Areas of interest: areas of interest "Commercial service"
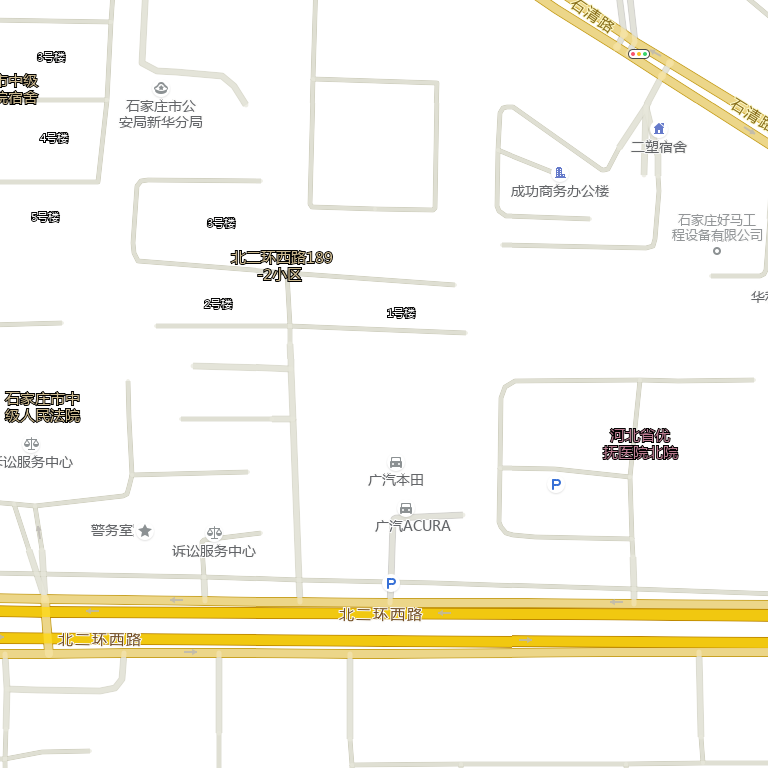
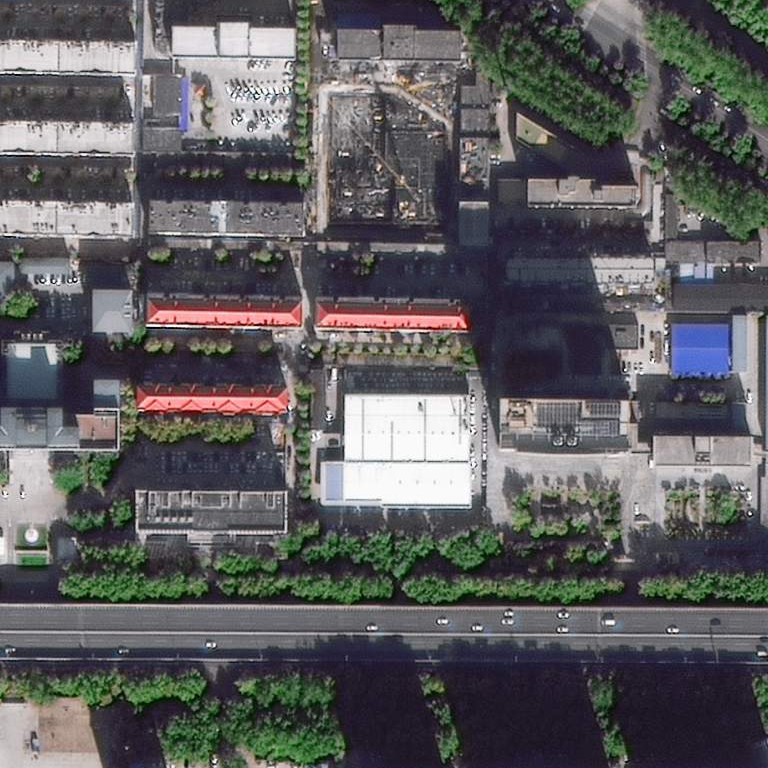